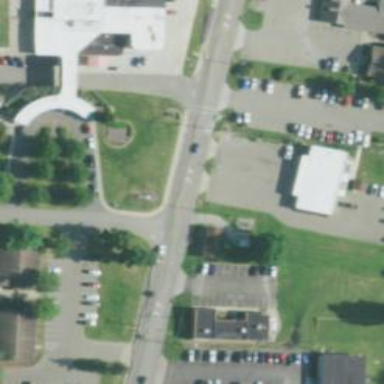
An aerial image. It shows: Parking area.